Breast ultrasound image
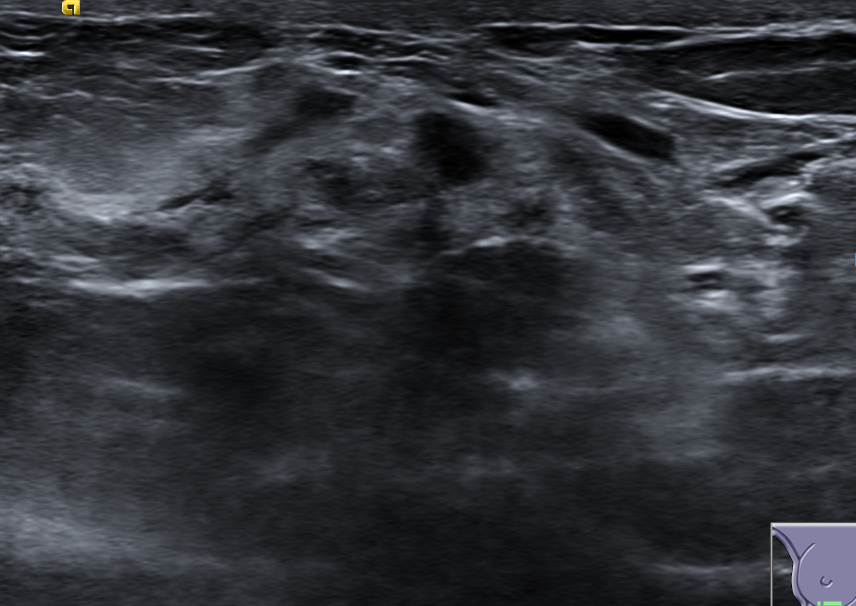
Diagnosis: benign